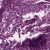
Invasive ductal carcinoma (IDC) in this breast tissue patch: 1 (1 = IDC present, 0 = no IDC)